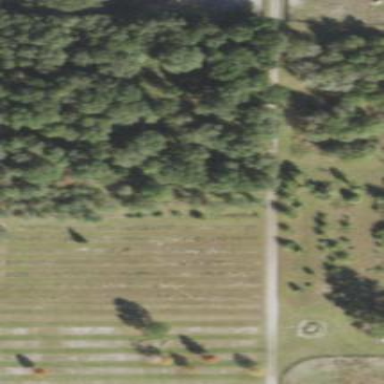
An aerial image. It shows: Plant nursery cultivating trees.